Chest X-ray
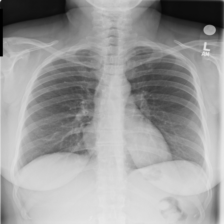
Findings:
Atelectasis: negative
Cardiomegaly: negative
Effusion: negative
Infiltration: negative
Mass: negative
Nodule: negative
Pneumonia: negative
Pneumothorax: negative
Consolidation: negative
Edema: negative
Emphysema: negative
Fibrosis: negative
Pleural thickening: negative
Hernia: negative